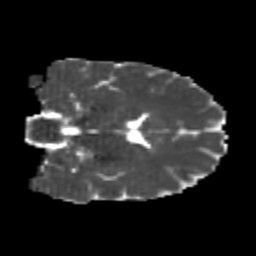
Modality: MD
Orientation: coronal
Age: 24
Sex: male
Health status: healthy
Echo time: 0.074 s